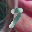
Label: 7